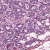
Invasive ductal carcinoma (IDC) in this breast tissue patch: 1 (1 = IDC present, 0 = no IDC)